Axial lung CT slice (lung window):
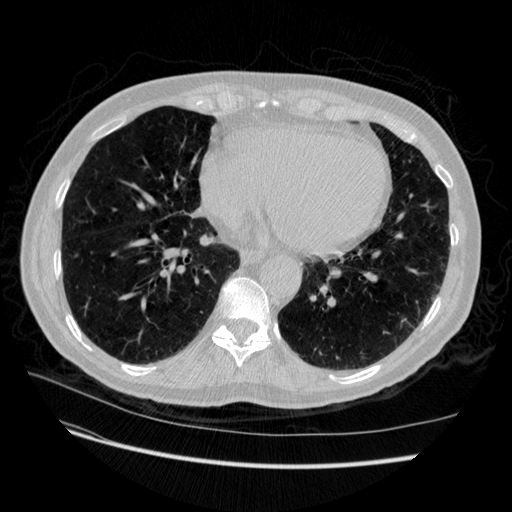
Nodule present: no